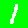
Digit: 1